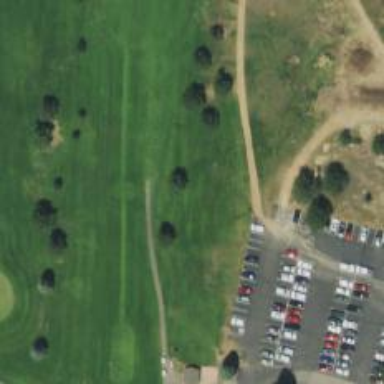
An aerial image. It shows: Path for golf carts.